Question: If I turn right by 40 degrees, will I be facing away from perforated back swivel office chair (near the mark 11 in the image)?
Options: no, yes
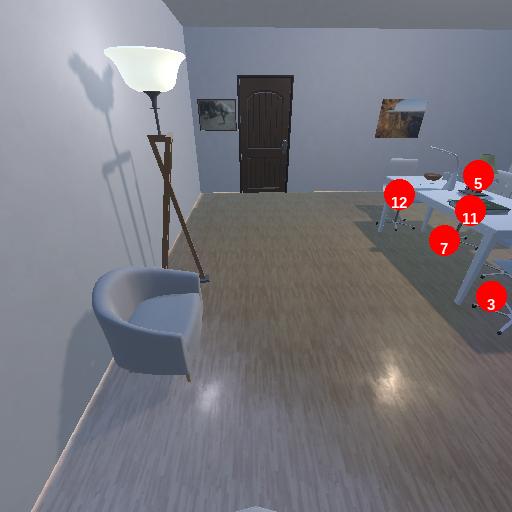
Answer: no